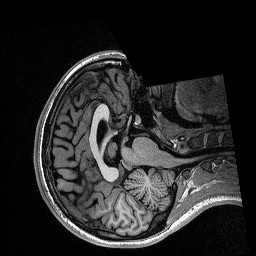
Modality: T1w
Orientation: axial
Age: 18
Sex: female
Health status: healthy
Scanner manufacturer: siemens
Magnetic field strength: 1.5 T
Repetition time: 2.73 s
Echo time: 0.00357 s